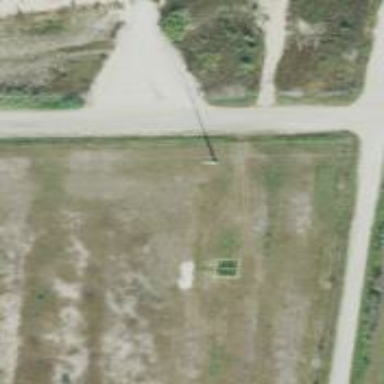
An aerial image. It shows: Power pole.